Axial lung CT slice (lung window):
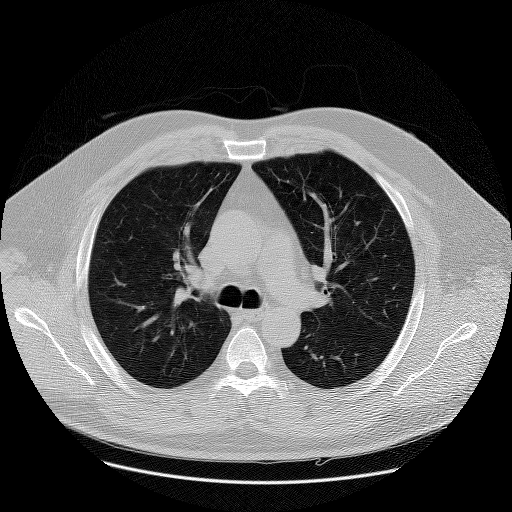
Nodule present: no